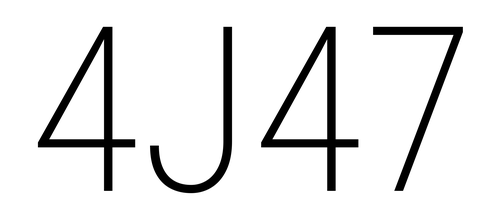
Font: Roboto_Condensed_ExtraLight